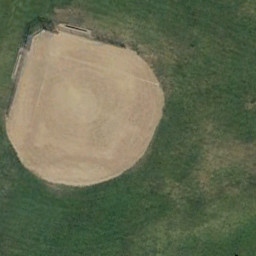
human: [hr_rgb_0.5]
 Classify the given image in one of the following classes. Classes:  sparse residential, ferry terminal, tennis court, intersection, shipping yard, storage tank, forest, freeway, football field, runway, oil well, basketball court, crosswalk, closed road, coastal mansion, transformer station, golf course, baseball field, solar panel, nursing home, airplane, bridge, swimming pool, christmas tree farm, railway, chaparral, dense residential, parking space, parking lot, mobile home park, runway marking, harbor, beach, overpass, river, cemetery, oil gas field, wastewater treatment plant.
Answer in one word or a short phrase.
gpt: baseball field